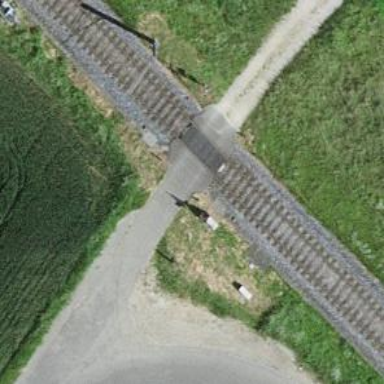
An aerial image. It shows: Railway level crossing.